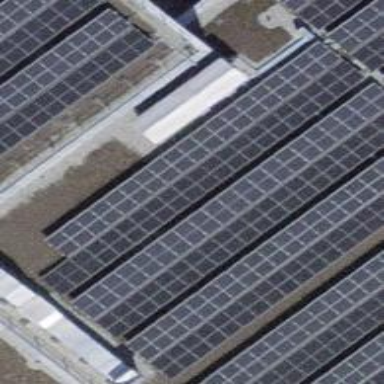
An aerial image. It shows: Solar power generator.